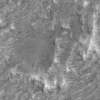
Label: not_dusty